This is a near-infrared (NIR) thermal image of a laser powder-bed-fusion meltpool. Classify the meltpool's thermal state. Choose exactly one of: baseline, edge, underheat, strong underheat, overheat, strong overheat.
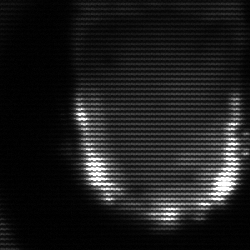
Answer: baseline